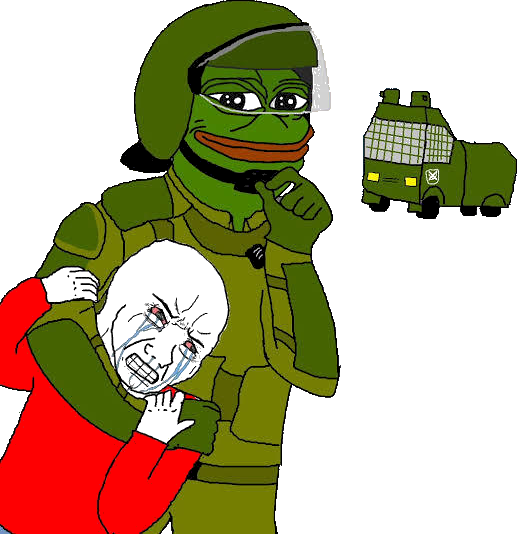
Label: 5_Pepe